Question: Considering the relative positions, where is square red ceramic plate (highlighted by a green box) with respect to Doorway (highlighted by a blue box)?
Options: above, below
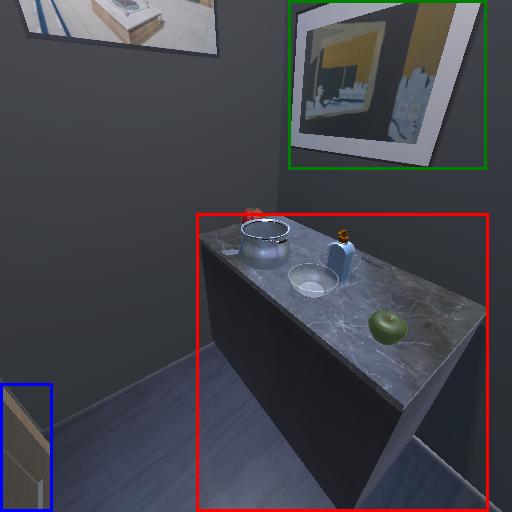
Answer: above